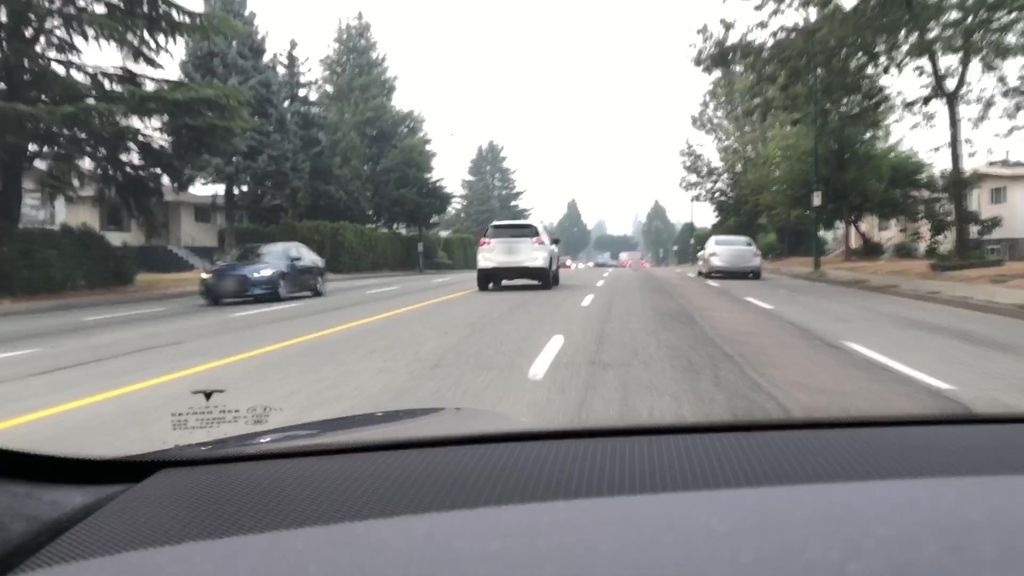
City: vancouver